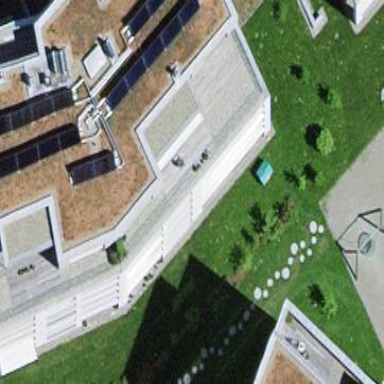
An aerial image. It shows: Building with flat roof.